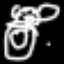
Label: pants